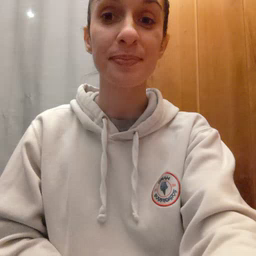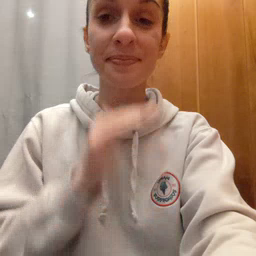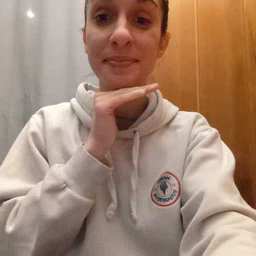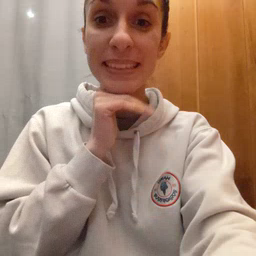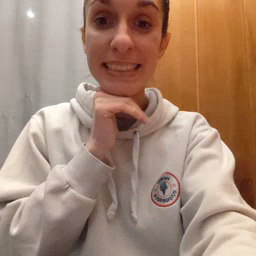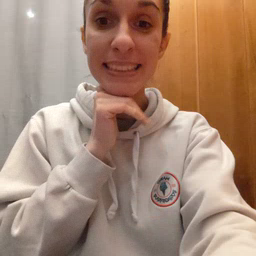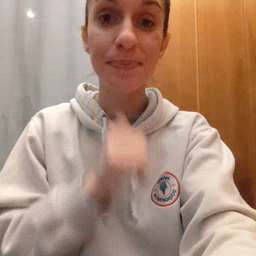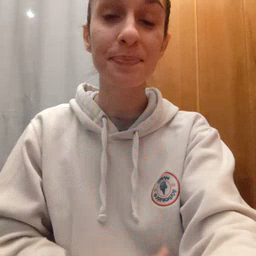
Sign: pig